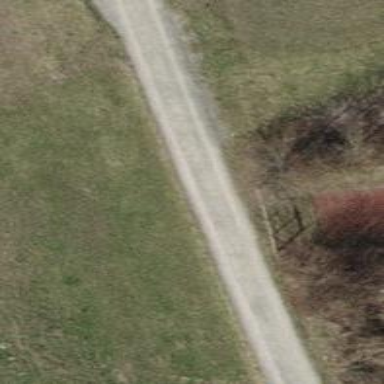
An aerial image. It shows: Track road with grade2 track type and no sidewalk.